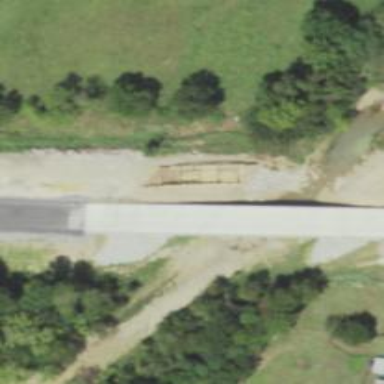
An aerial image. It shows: Bridge.